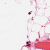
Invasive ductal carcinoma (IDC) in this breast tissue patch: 0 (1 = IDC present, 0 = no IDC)